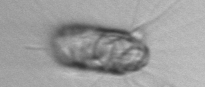
Label: Corethron_hystrix